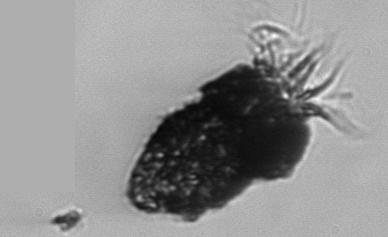
Label: Stenosemella_pacifica